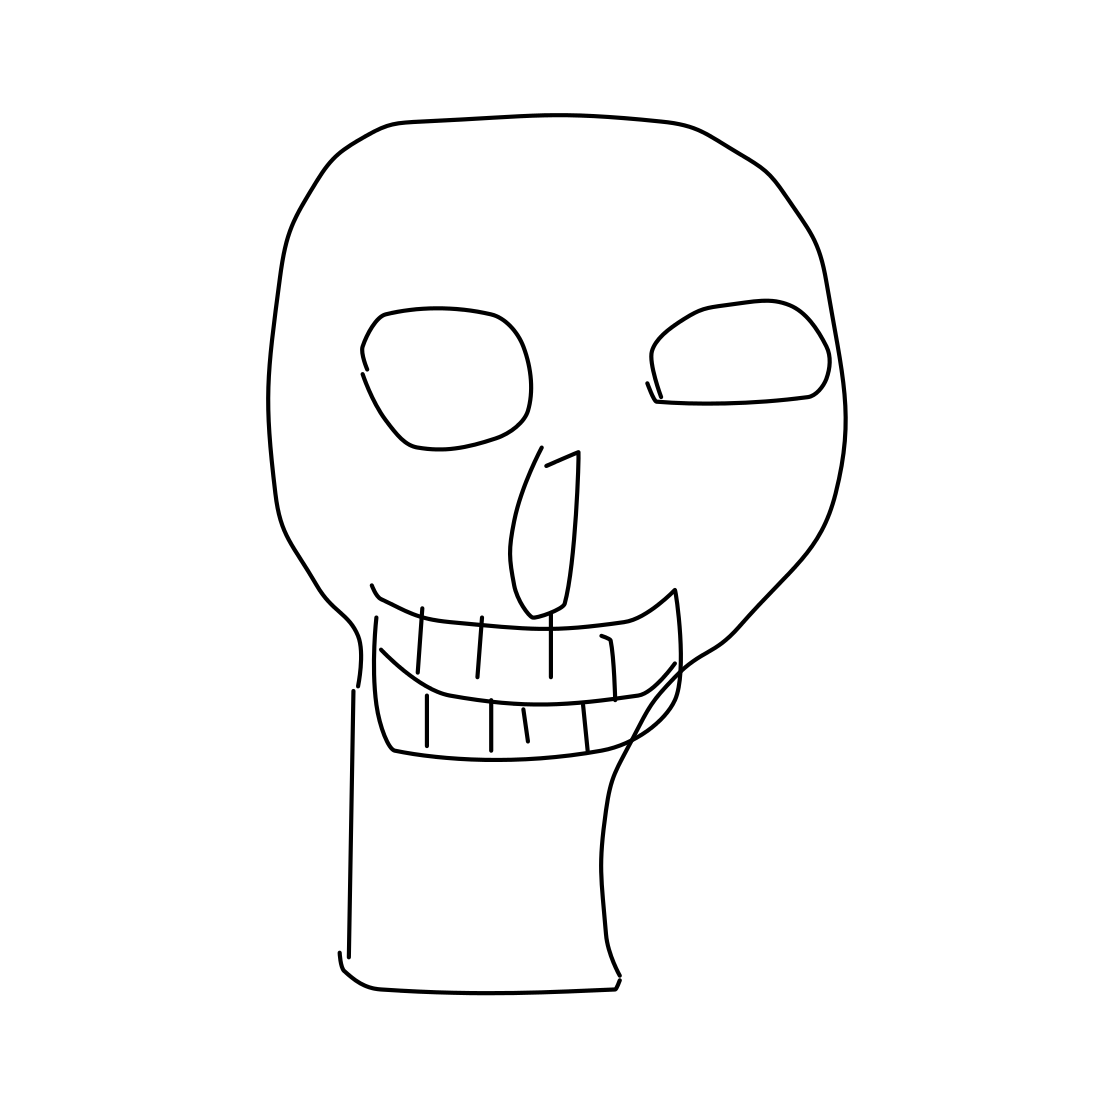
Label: skull